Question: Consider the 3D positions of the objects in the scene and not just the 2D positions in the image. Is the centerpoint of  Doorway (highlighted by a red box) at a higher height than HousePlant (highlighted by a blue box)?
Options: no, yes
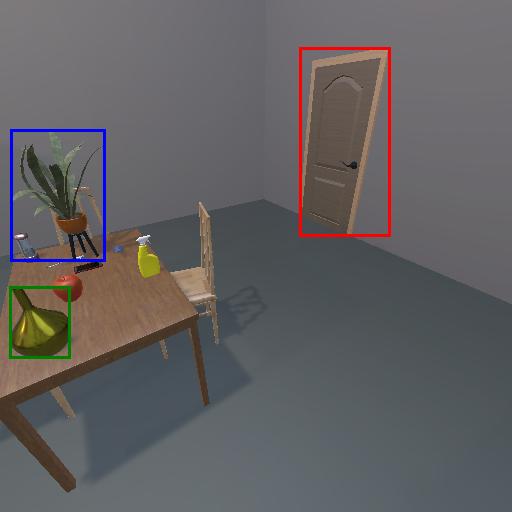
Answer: no